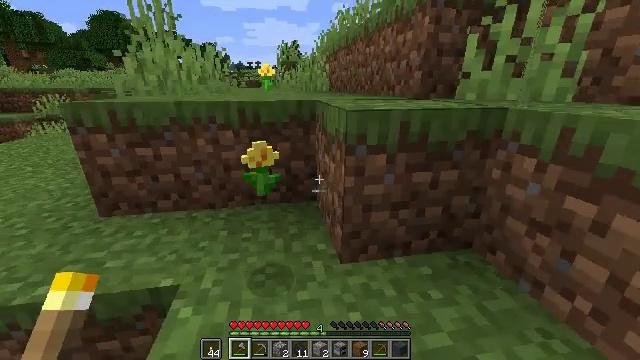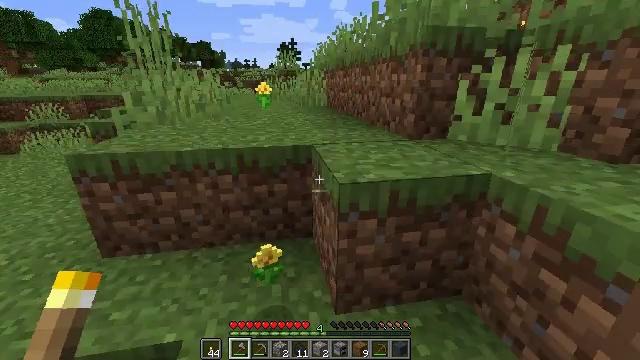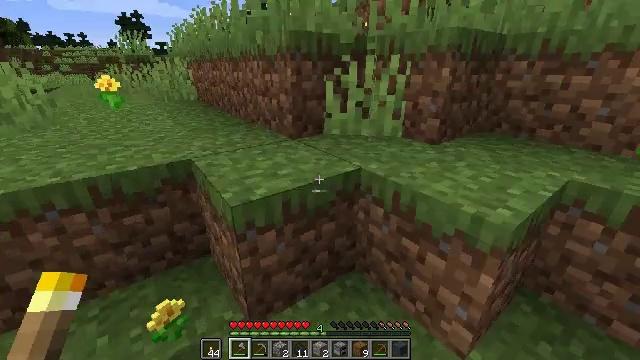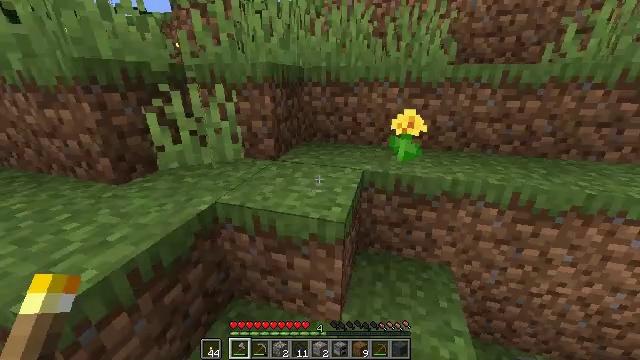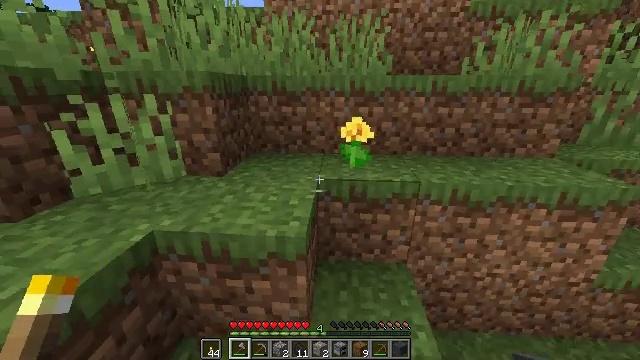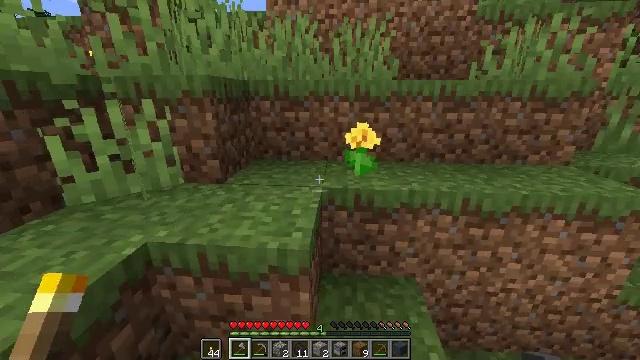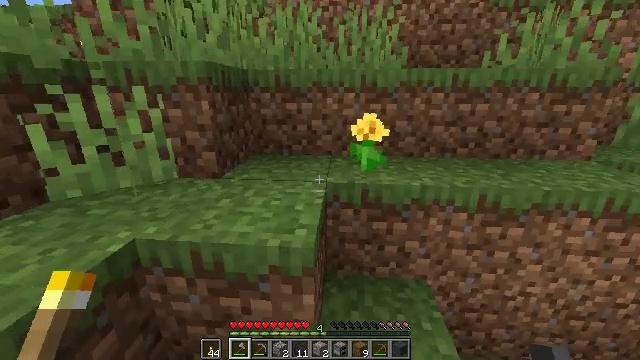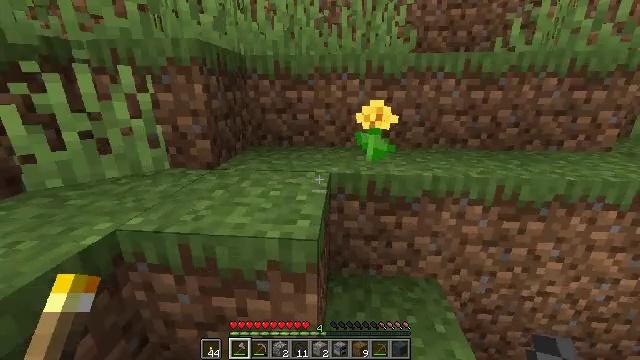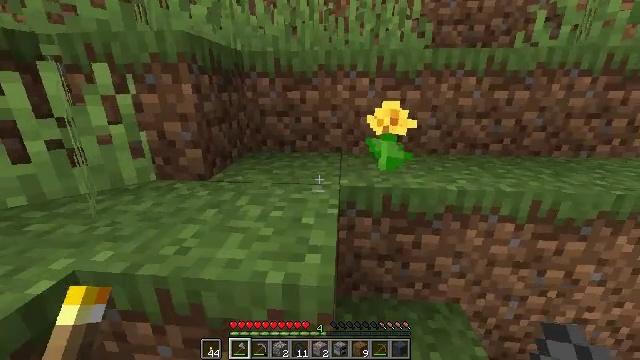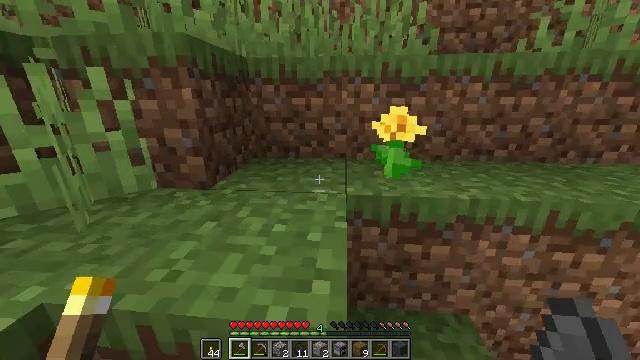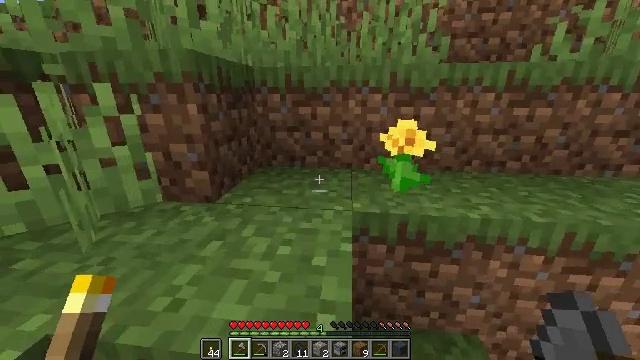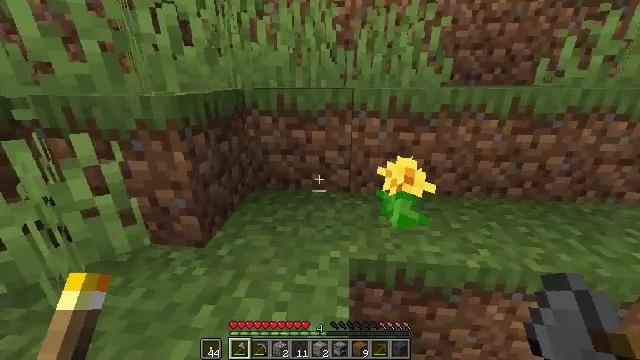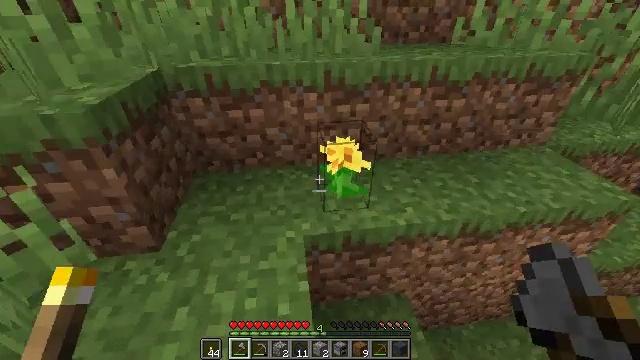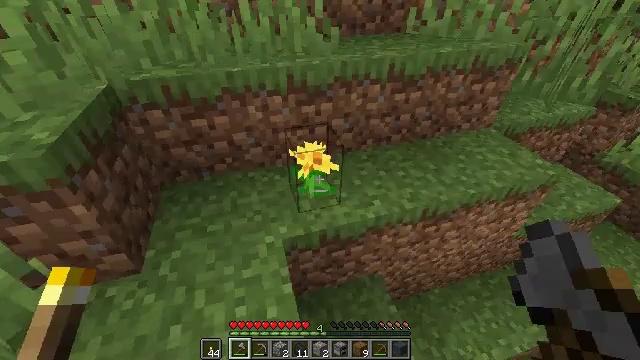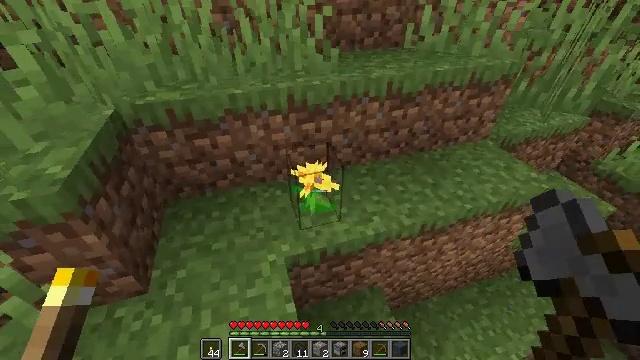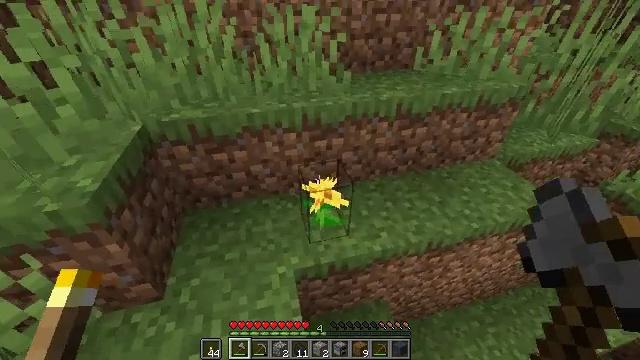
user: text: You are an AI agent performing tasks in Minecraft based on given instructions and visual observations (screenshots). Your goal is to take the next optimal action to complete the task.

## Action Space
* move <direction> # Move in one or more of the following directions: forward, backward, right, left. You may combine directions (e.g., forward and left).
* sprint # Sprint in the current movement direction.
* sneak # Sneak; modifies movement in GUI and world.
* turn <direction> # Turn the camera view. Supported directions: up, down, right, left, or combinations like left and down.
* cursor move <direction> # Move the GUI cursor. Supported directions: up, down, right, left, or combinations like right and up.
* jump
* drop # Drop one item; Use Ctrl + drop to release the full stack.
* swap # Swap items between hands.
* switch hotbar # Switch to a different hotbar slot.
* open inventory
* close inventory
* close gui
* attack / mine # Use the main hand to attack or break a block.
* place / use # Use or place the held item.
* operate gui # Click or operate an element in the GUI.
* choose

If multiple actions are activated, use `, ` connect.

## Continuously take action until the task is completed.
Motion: motion action
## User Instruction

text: Break the dandelion to obtain it.
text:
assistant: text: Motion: move forward, jump
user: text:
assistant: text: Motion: move forward, turn right and down
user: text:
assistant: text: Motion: move forward, turn right
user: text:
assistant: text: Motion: move forward, turn right and up
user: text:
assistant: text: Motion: move forward, turn up
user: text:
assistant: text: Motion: move forward
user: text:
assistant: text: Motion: move forward
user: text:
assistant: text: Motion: move forward
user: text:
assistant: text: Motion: move forward
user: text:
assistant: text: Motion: move forward, turn left, jump
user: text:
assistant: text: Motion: move forward, turn right and down, jump
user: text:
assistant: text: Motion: move forward, turn right and down, jump
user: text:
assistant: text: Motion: move forward, turn right and down
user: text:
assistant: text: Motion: move forward
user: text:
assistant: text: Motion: turn left and up
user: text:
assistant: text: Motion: turn left and up
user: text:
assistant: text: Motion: turn left and up
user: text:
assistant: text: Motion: turn left and up
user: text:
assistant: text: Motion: move forward, turn left
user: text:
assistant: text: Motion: move forward, turn right and down
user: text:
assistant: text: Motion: move forward
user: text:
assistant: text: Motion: move forward
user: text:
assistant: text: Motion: move forward, turn down
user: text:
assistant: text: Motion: move forward
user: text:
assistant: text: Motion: move forward, turn right and down, jump
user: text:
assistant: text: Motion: move forward, turn right and down, jump
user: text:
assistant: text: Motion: move forward, jump
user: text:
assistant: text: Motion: move forward, jump
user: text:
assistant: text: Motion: move forward
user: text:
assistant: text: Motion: move forward